Aerial crown-view tile of a tropical tree (Barro Colorado Island, Panama), acquired 20241216:
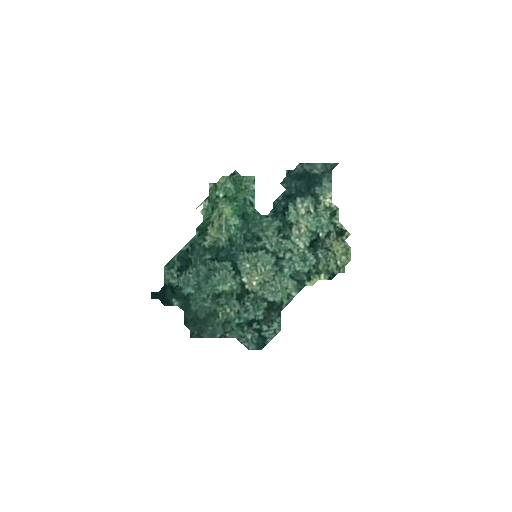
Species: Protium tenuifolium
GBIF accepted scientific name: Protium tenuifolium
Crown area: 31.327 m²